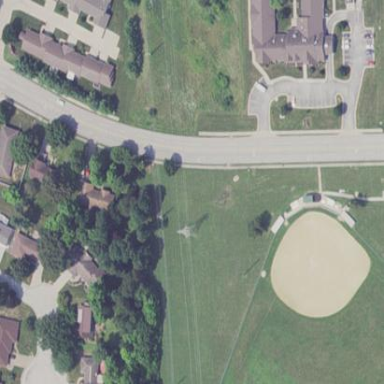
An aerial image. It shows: Baseball pitch for leisure land activities.